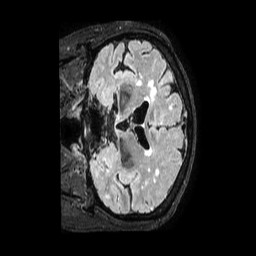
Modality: FLAIR
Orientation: coronal
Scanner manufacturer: philips
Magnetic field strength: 3 T
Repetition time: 4.8 s
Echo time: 0.34 s